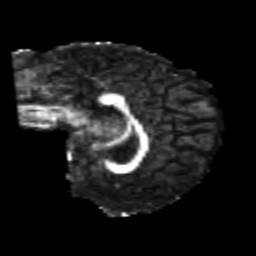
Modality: FA
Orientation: sagittal
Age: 22
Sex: female
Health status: healthy
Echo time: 0.074 s